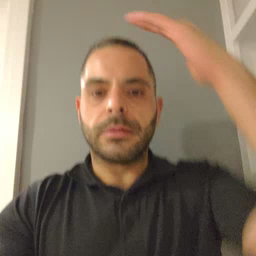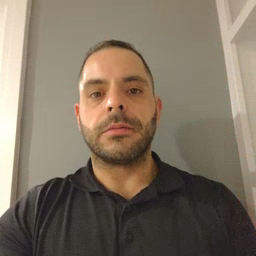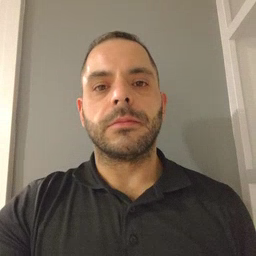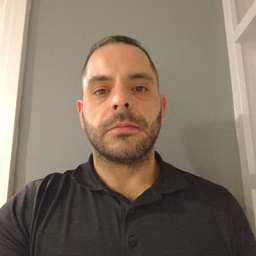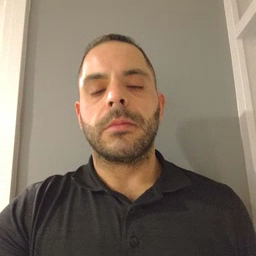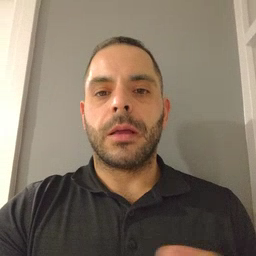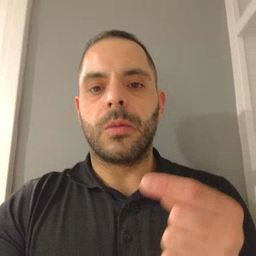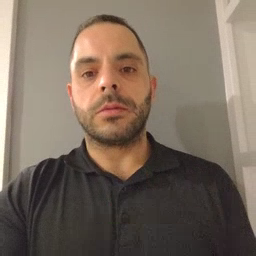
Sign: owie